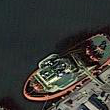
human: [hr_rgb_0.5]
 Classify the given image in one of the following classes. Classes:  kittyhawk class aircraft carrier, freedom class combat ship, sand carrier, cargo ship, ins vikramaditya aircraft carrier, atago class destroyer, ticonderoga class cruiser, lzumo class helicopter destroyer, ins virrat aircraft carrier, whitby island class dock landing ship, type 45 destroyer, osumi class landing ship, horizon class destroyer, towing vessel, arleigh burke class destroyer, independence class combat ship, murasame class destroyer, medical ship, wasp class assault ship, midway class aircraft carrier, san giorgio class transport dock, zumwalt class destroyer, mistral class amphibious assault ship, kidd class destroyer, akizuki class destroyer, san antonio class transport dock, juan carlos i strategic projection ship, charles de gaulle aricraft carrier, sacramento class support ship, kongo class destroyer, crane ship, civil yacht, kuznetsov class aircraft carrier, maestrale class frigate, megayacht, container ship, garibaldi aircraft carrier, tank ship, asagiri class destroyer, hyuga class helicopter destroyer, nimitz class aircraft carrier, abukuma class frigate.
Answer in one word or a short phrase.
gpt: Towing vessel